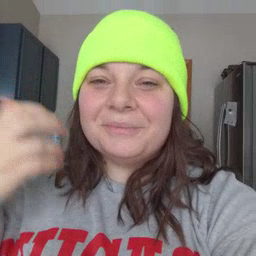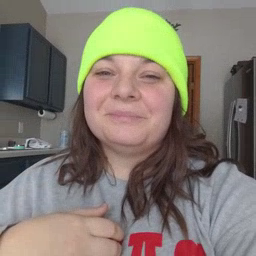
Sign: tiger